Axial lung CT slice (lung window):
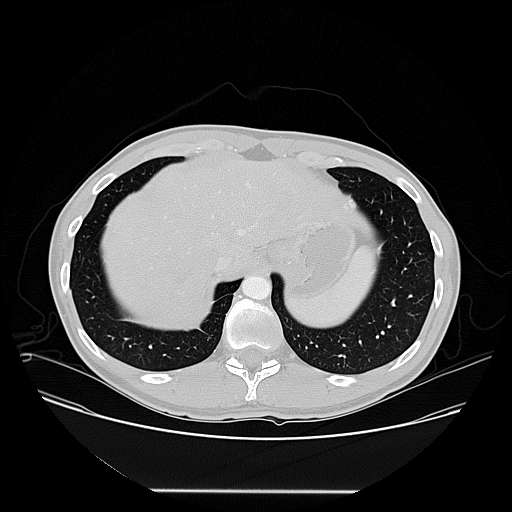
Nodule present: no